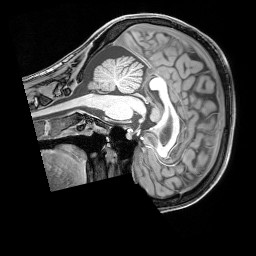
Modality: T1w
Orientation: sagittal
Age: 21
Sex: female
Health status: healthy
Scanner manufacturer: siemens
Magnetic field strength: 3 T
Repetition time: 1.65 s
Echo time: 0.00182 s